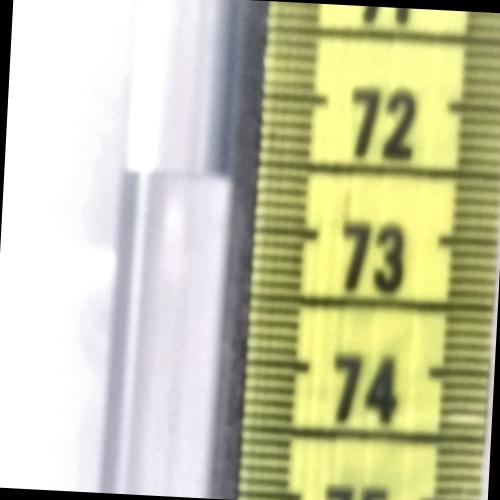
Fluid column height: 72.6 cm